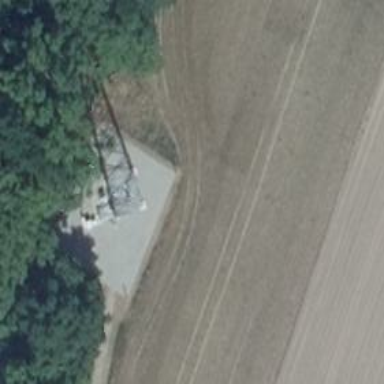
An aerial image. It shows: Communication tower.